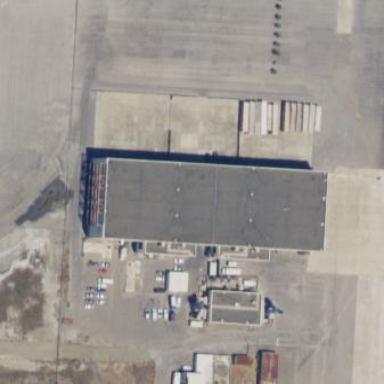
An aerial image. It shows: Hangar building located at airport.